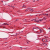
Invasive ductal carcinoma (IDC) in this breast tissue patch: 0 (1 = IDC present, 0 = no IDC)